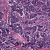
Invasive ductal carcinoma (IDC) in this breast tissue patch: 1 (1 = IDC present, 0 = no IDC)